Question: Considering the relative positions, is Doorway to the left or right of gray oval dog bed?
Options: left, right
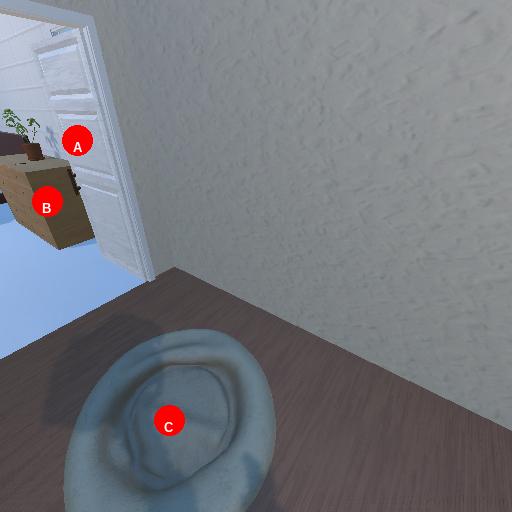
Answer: left